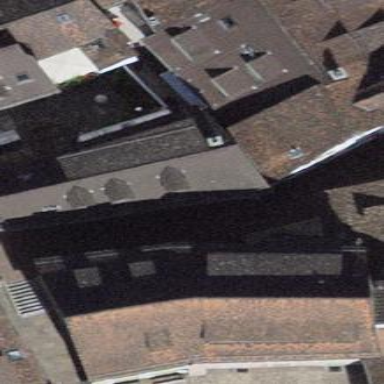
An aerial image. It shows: Building with tile roof.